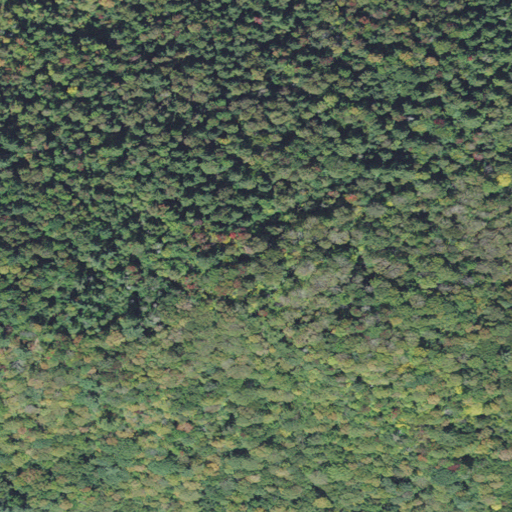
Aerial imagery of mountain in Vermont named Thunder Head containing deciduous forest, evergreen forest, mixed forest, and pasture